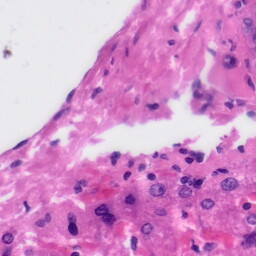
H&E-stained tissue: Liver